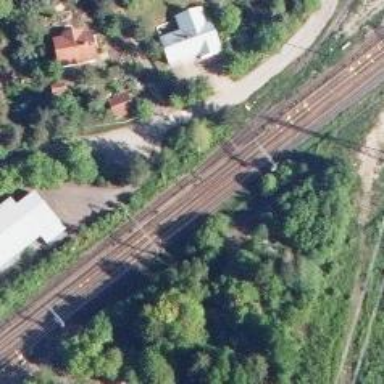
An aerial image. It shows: Railway with continuous electrified contact lines.